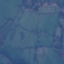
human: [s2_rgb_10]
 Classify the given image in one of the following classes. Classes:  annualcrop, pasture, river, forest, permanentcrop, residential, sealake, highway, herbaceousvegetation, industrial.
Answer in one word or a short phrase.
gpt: Pasture